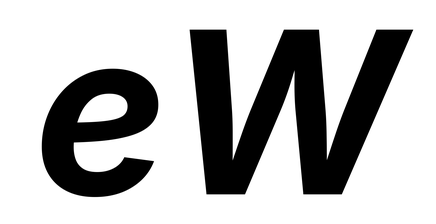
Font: Inter-Italic_Bold_Italic